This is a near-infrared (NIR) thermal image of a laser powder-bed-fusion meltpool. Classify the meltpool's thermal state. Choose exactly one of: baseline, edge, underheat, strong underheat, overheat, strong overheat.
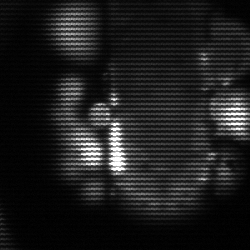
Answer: strong underheat